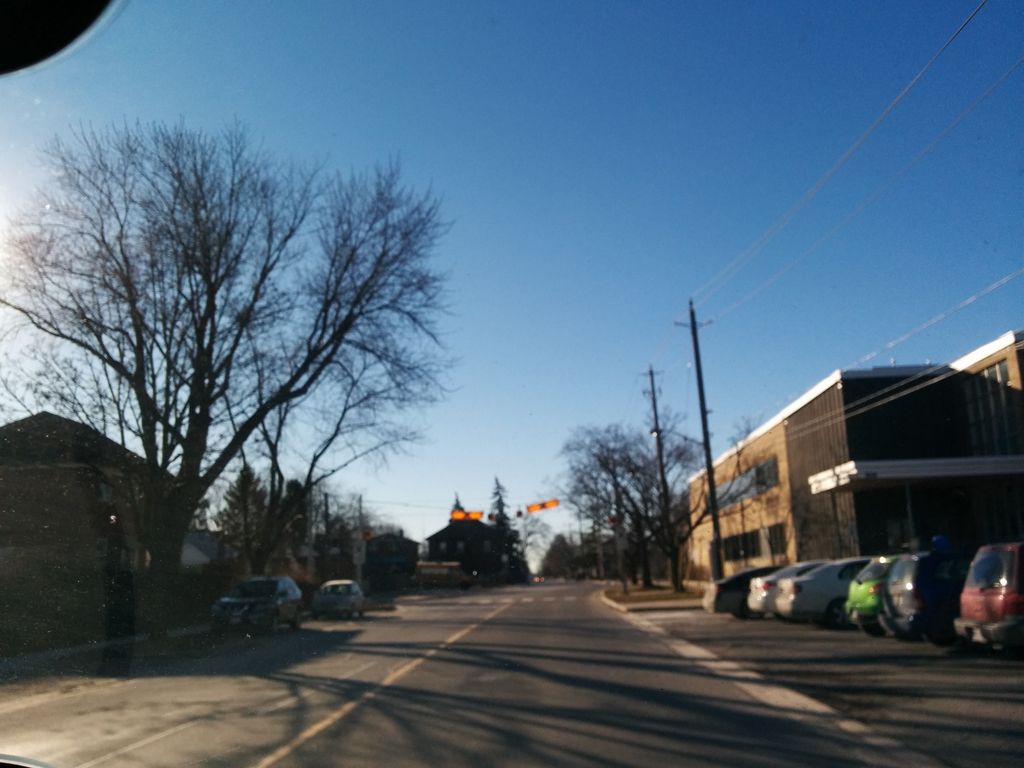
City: toronto